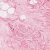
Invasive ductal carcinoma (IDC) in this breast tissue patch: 0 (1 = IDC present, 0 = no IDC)